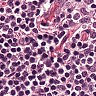
Metastatic tissue present: no